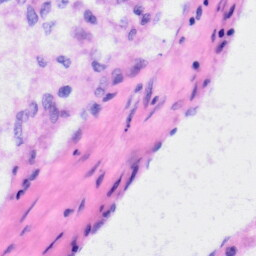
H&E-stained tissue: Liver